Question: For school I'm doing a database of assassins and their hits. My teacher is on holidays and the replacement is at a loss of what to do, and no one else can help me...so Hoping you guys can..
I want a query I can use to make a report or form that will show a list of each assassin, their completed hits count, and their missed hits counts...

Completed hits have a DateCompleted entry and missed hits have no DateCompeted entry. Is this possible? How can I make it work? :)
The best we've come up with is very basic and doesn't do what I want (and it wont let us use GROUP BY or COUNT):
'''
SELECT AssassinName, DateCompleted
FROM Assassins, Assignments
WHERE Assassins.AssassinID = Assignments.AssassinID;
'''
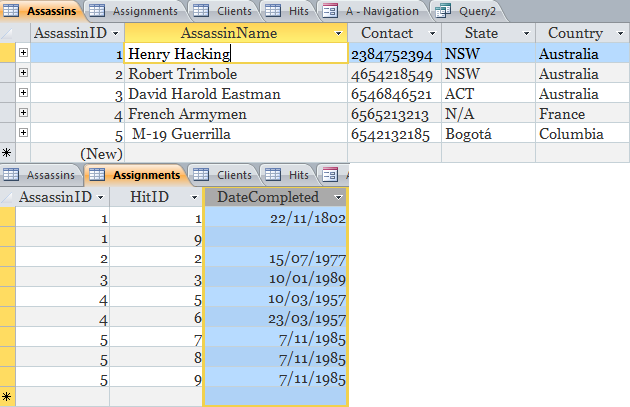
Answer: First, to use 'count()', you need an aggregation. Second, you should be learning proper join syntax. The rest is pretty obvious:
'''
SELECT AssassinName, count(DateCompleted) as NumSuccesses,
(count(*) - count(DateCompleted)) as NumMisses
FROM Assassins join
Assignments
on Assassins.AssassinID = Assignments.AssassinID
group by AssassinName
'''